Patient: sex F, age 77
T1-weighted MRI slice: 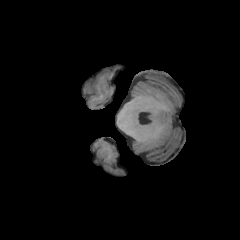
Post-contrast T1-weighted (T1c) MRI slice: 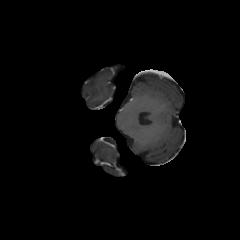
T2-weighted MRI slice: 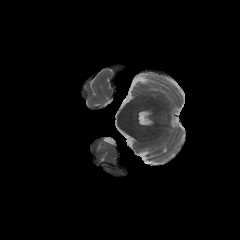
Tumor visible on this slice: no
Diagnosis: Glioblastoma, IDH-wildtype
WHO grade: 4